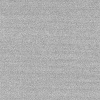
Atmospheric dust classification: dusty